高三 · 度量几何学
12. 如图, $\odot \mathrm{O}_{1}$ 与 $\odot \mathrm{O}_{2}$ 相交于点 $\mathrm{A}, \mathrm{B}$, 且 $\odot \mathrm{O}_{2}$ 经过点 $\mathrm{O}_{1}$, 若 $\angle \mathrm{D}=40^{\circ}$, 则 $\angle \mathrm{C}=$ \$ \qquad \$ $\circ$.

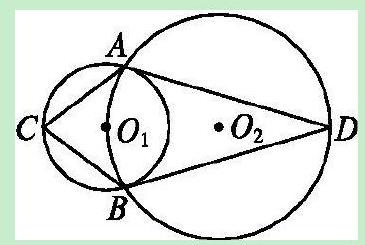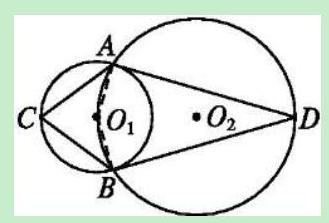
答案: 70
解析: ：解答：如图,连接 $\mathrm{O}_{1} \mathrm{~A}, \mathrm{O}_{1} \mathrm{~B}$,

则四边形 $\mathrm{AO}_{1} \mathrm{BD}$ 内接于 $\odot \mathrm{O}_{2}$,

故 $\angle \mathrm{AO}_{1} \mathrm{~B}+\angle \mathrm{D}=180^{\circ}$.

又 $\because \angle \mathrm{D}=40^{\circ}, \therefore \angle \mathrm{AO}_{1} \mathrm{~B}=140^{\circ}$,

$\therefore \angle \mathrm{ACB}=\frac{1}{2} \angle \mathrm{AO}_{1} \mathrm{~B}=\frac{1}{2} \times 140^{\circ}=70^{\circ}$.

分析: 本题主要考查了圆内接四边形的性质与判断定理, 解决问题的关键是根据圆内接四边
形的性质与判断定理分析计算即可